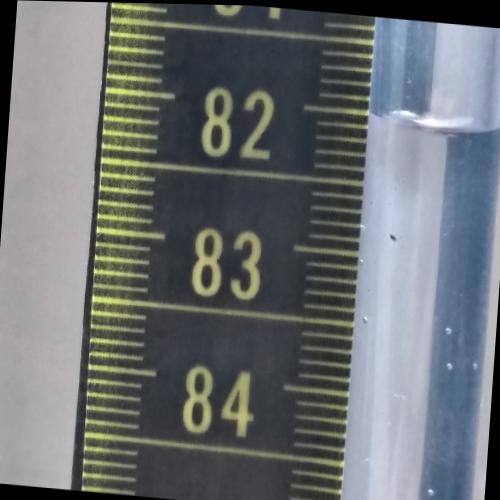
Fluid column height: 82.0 cm